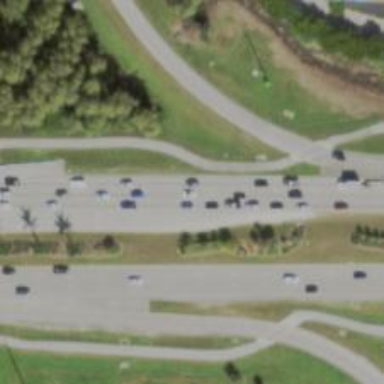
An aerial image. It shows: Asphalt trunk highway with separate sidewalks.